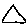
Label: triangle